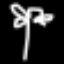
Label: palm tree